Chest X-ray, PA view. Patient: 46 years old, sex M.
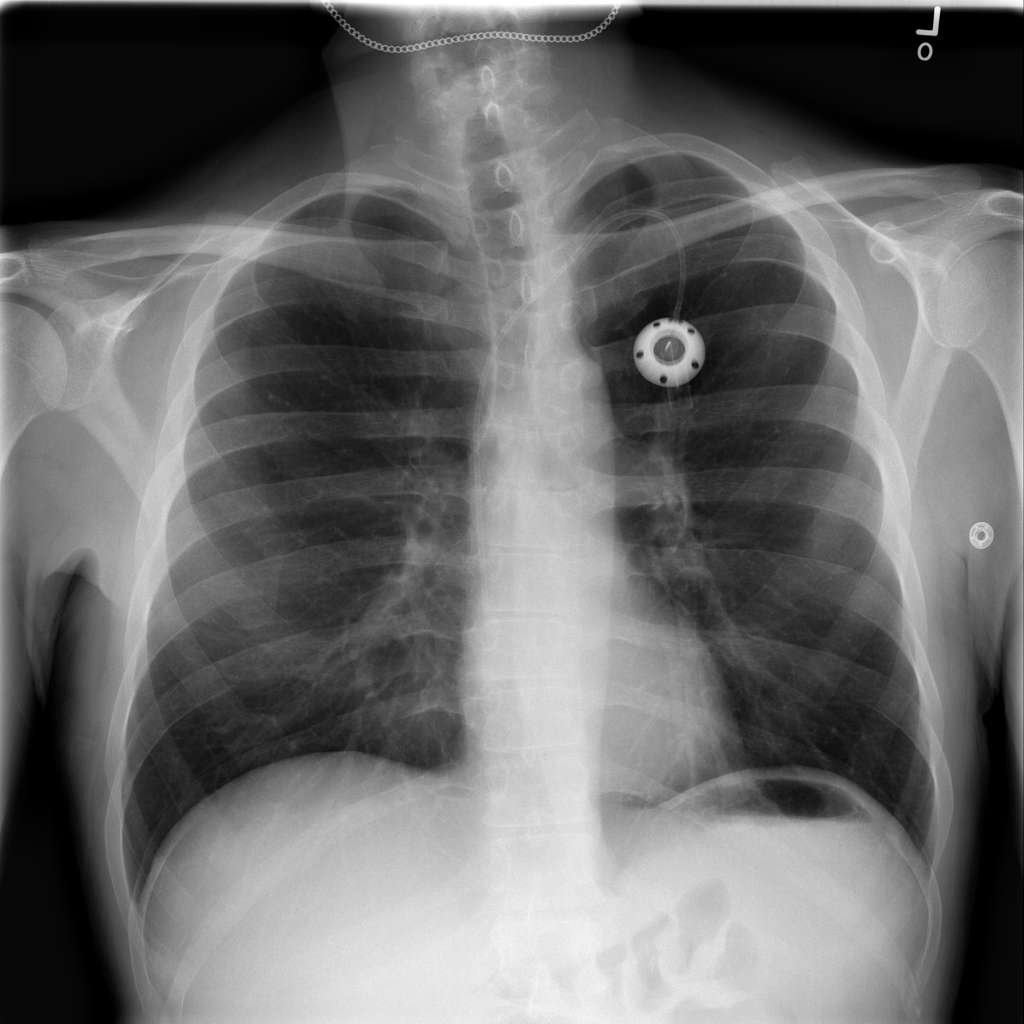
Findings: No Finding